Question: I am using triangle shape button (PNG image), I need to make clickable only on the image visible area. As you can see in the image of my triangle shape button below , in the image I need to make clickable only on the image visible portion ie black and red, the green area will remain transparent and non clickable. Please help me this respect I would very thankful to you. Thanks in advance.

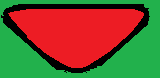
Answer: <URL> check this question
OR if green will be transparent,
I think the easiest way to detect whether 'visible' content of the image was clicked, is to hook up an OnTouchListener, get the touch coordinates and subsequently get the color for those coordinates using Bitmap.getPixel(int x, int y). Since this will return an ARBG color, you should have little problems with images using an alpha channel. Anything that is 'transparent' (if green will be transparent?) will be invalid, everything else will mean the actual content was tapped.
something like this as a start up:
'''
int color = Bitmap.getPixel(x,y); // x and y are the location of the touch event in Bitmap space
int alpha = Color.getAlpha(color);
boolean isTransparent = (alpha==0);
'''